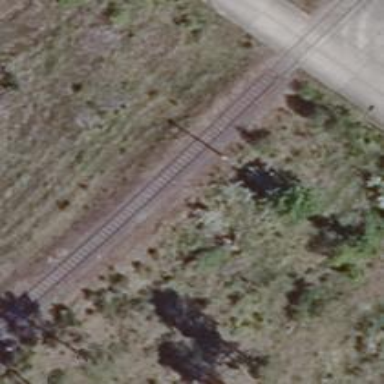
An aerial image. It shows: Railway spur service.